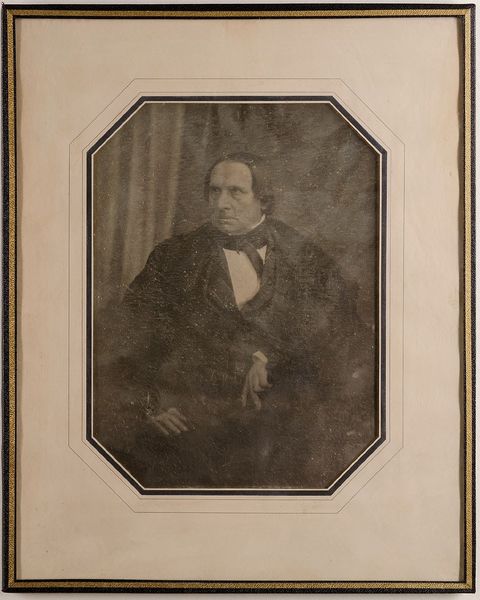
Titel: Der Maler Peter von Cornelius (1783-1867)
Künstler: Hermann Biow
Standort: Hamburg
Institution: Museum für Kunst und Gewerbe Hamburg
Schlagwörter: mann, portrait, figur, person, maler, foto, fotografie, photographie, photo, lichtbild, daguerreotypie, historische, bildwerke, angewandte und bildende kunst, hessische systematik, künstler, porträt, persönlichkeit, porträtfotografie, porträtphotographie, hüftbild